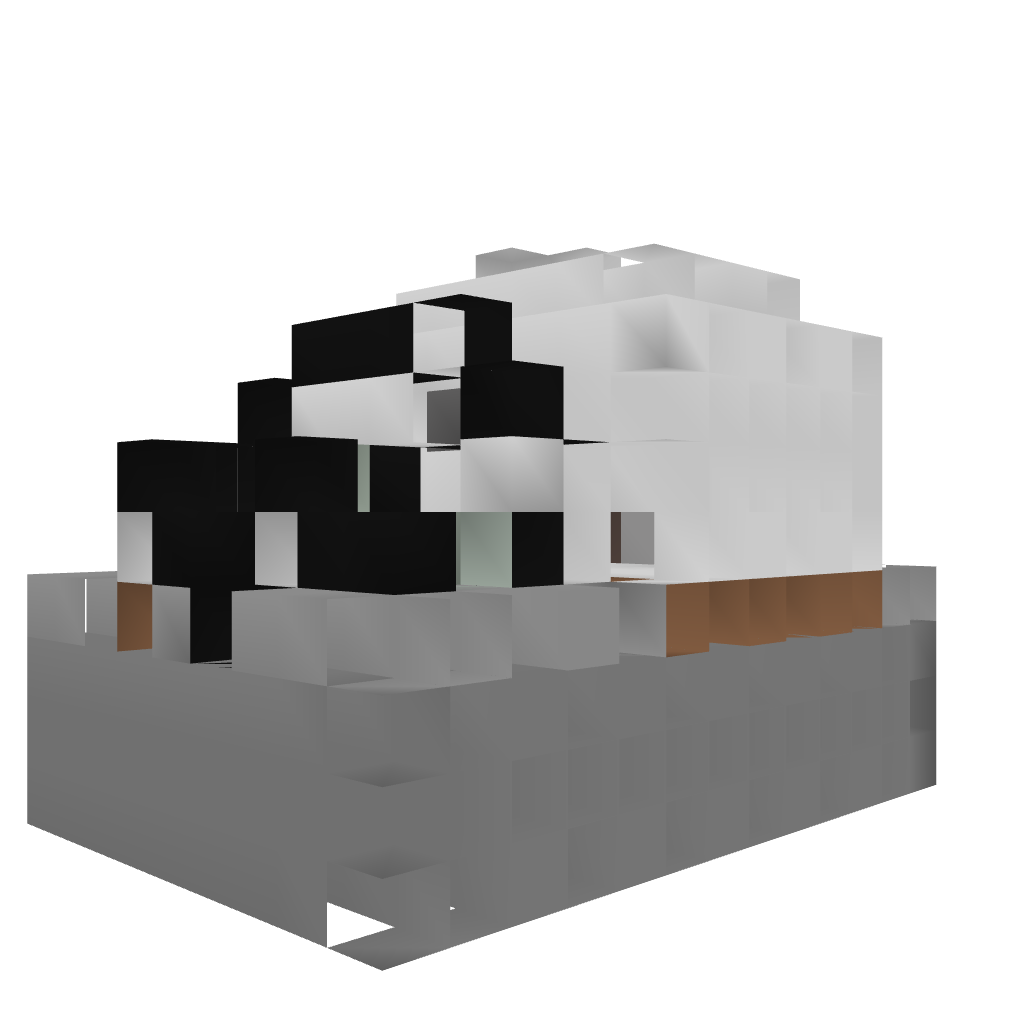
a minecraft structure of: Modern bathroom 2.0